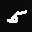
Label: 5